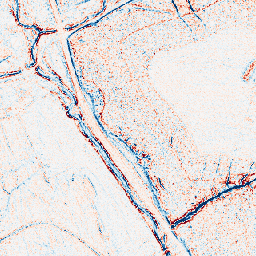
Category: edge_preserving
Decomposition family: bilateral
Decomposition parameters: d: 5
sigma_color: 25
sigma_space: 150
Upsampling method: nearest
Upsampling parameters: scale: 4
Upsampling scale: 4